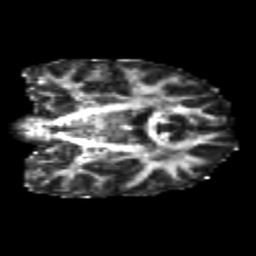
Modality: FA
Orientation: coronal
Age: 23
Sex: female
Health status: healthy
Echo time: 0.074 s